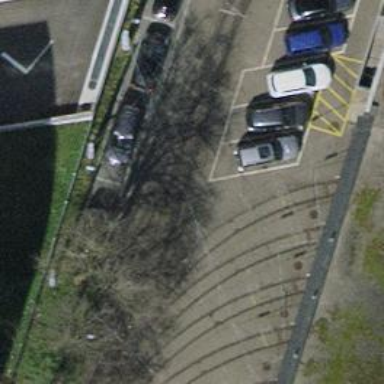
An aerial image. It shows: Tram railway with 1 track passing through service yard. The railway is electrified with contact line.